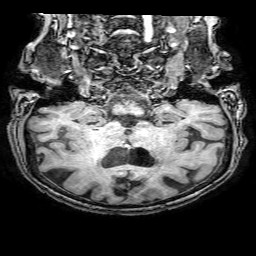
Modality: T1w
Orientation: sagittal
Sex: female
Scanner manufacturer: philips
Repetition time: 0.008282 s
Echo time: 0.0038 s